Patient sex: M
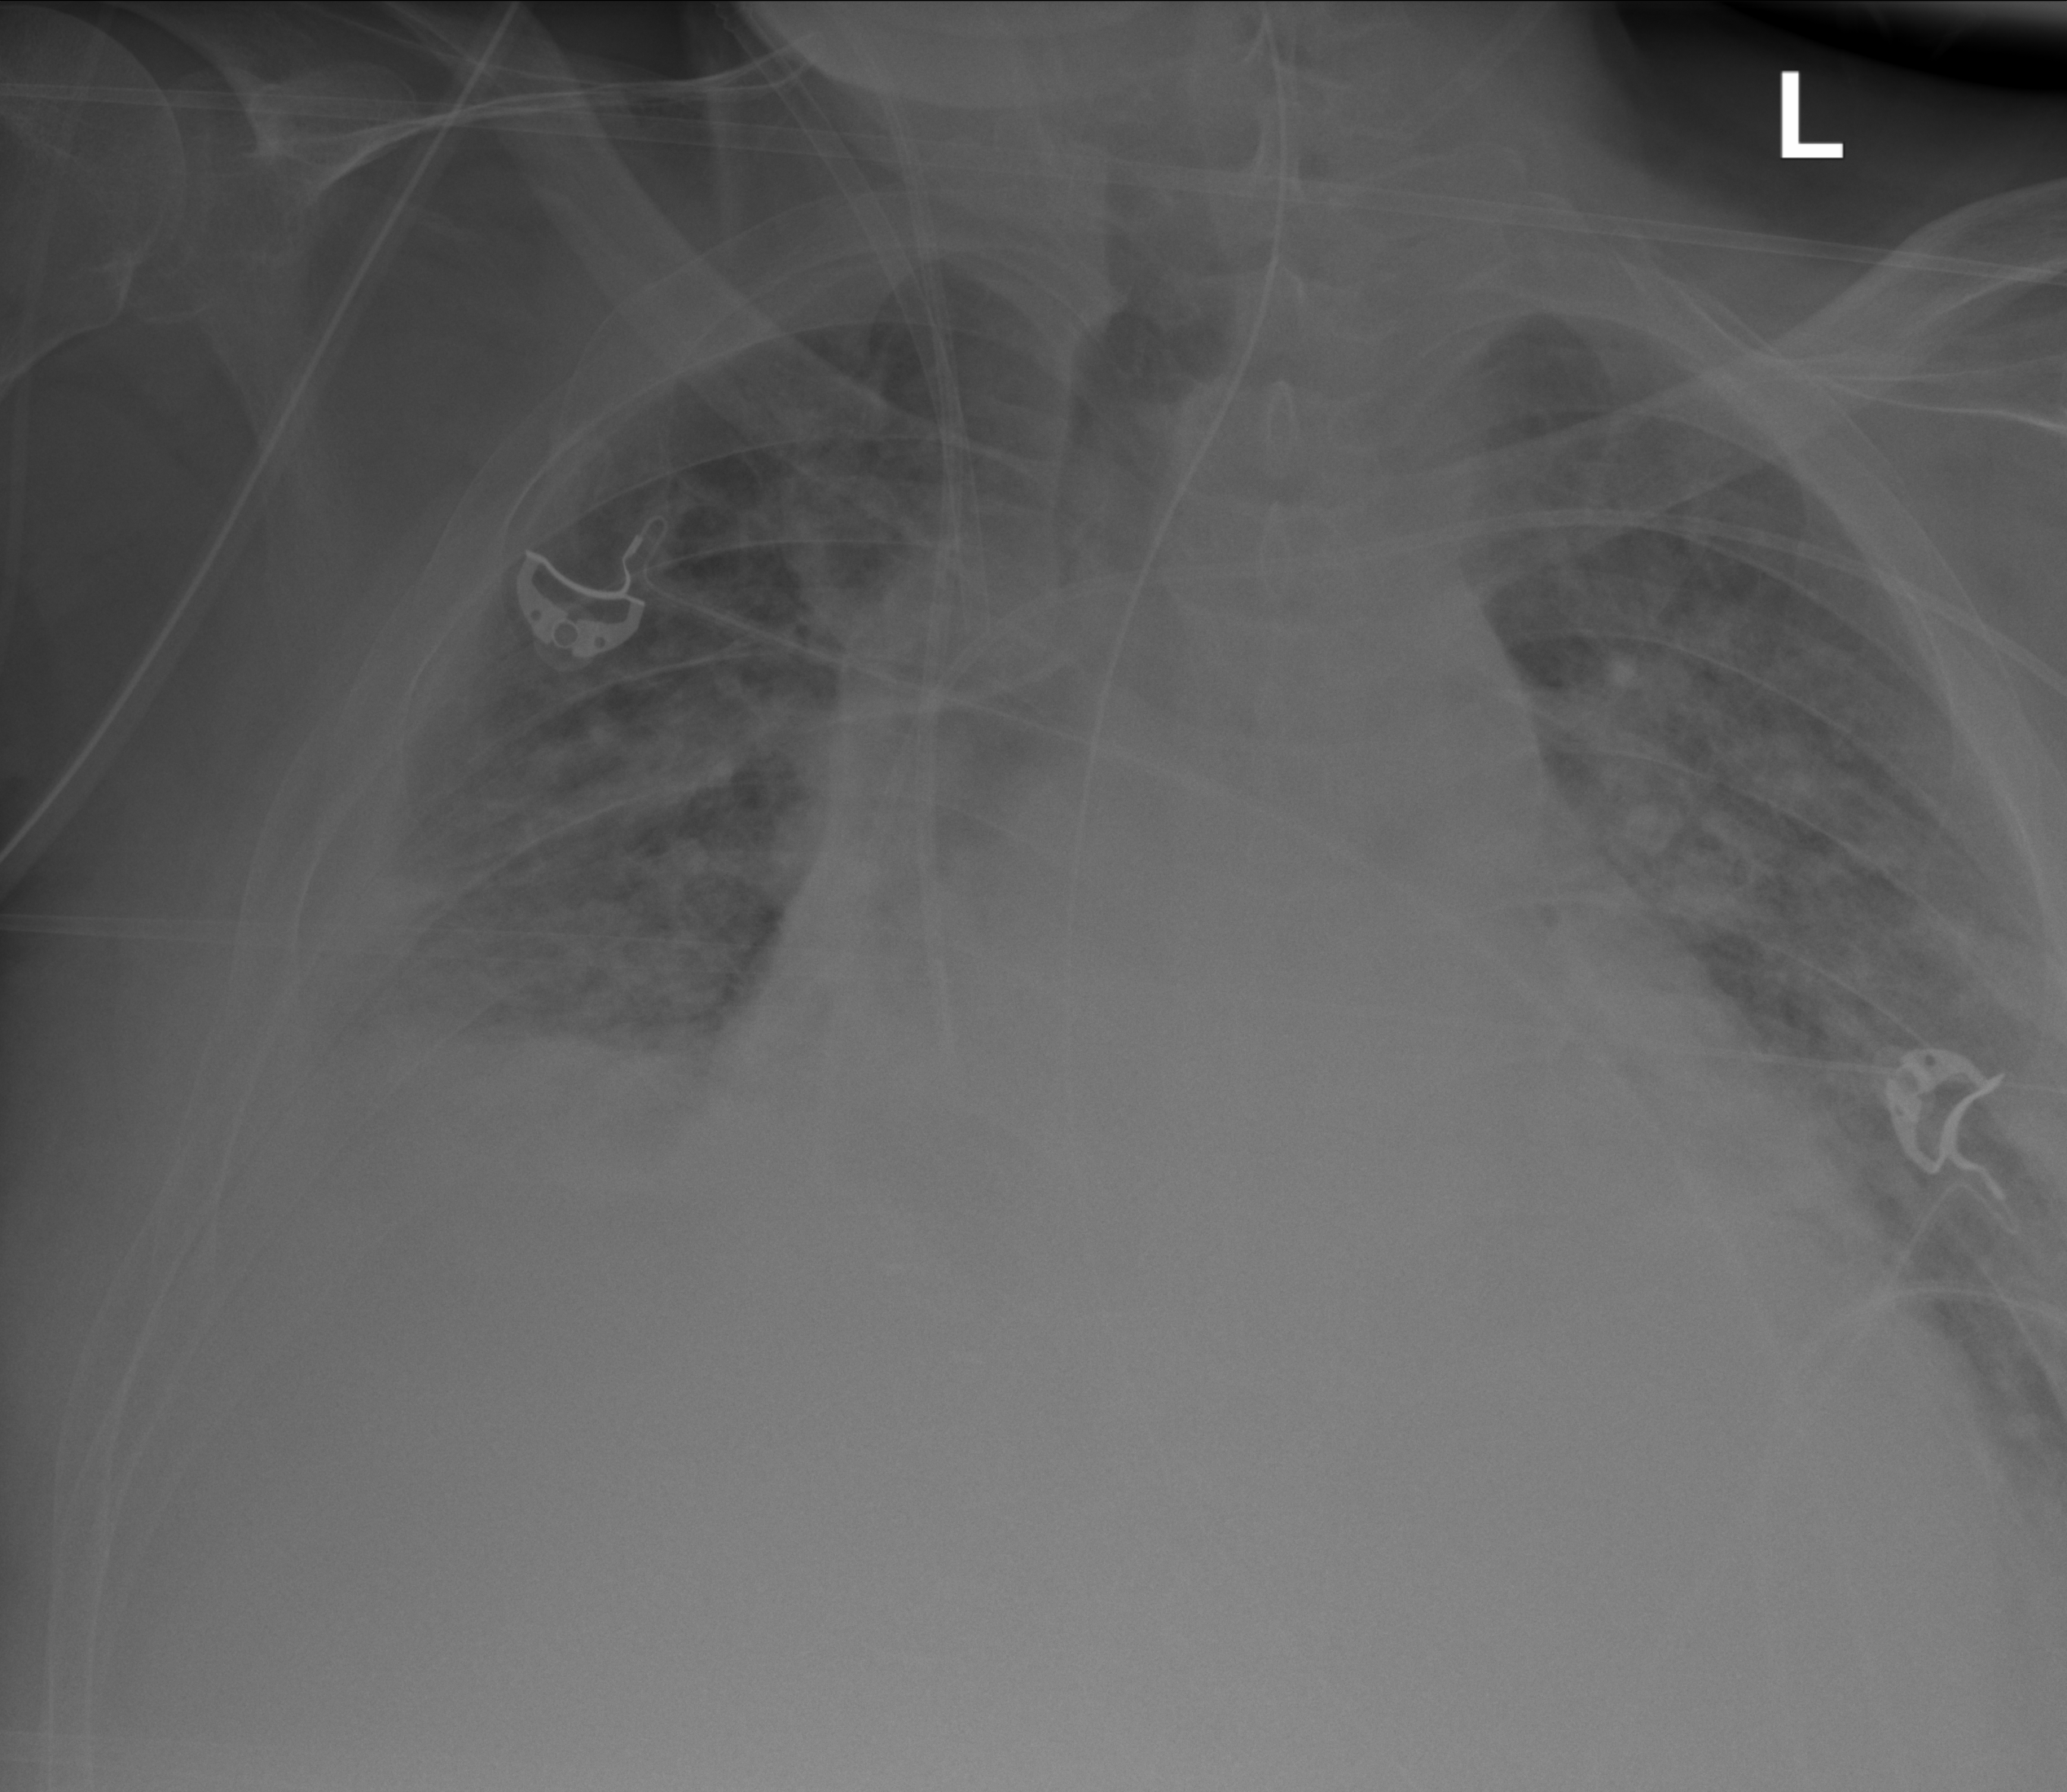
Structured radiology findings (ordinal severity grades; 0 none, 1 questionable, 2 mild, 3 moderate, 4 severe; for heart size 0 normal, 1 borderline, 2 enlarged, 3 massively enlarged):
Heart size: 2
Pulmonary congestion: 2
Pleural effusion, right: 2
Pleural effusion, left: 2
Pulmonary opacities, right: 3
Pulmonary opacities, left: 3
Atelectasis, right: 2
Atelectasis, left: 2